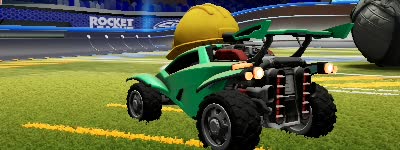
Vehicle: octane